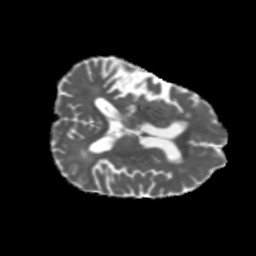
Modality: MD
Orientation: axial
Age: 60
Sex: female
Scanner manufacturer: siemens
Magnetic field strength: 3 T
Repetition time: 5.47 s
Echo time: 0.0854 s